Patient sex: F
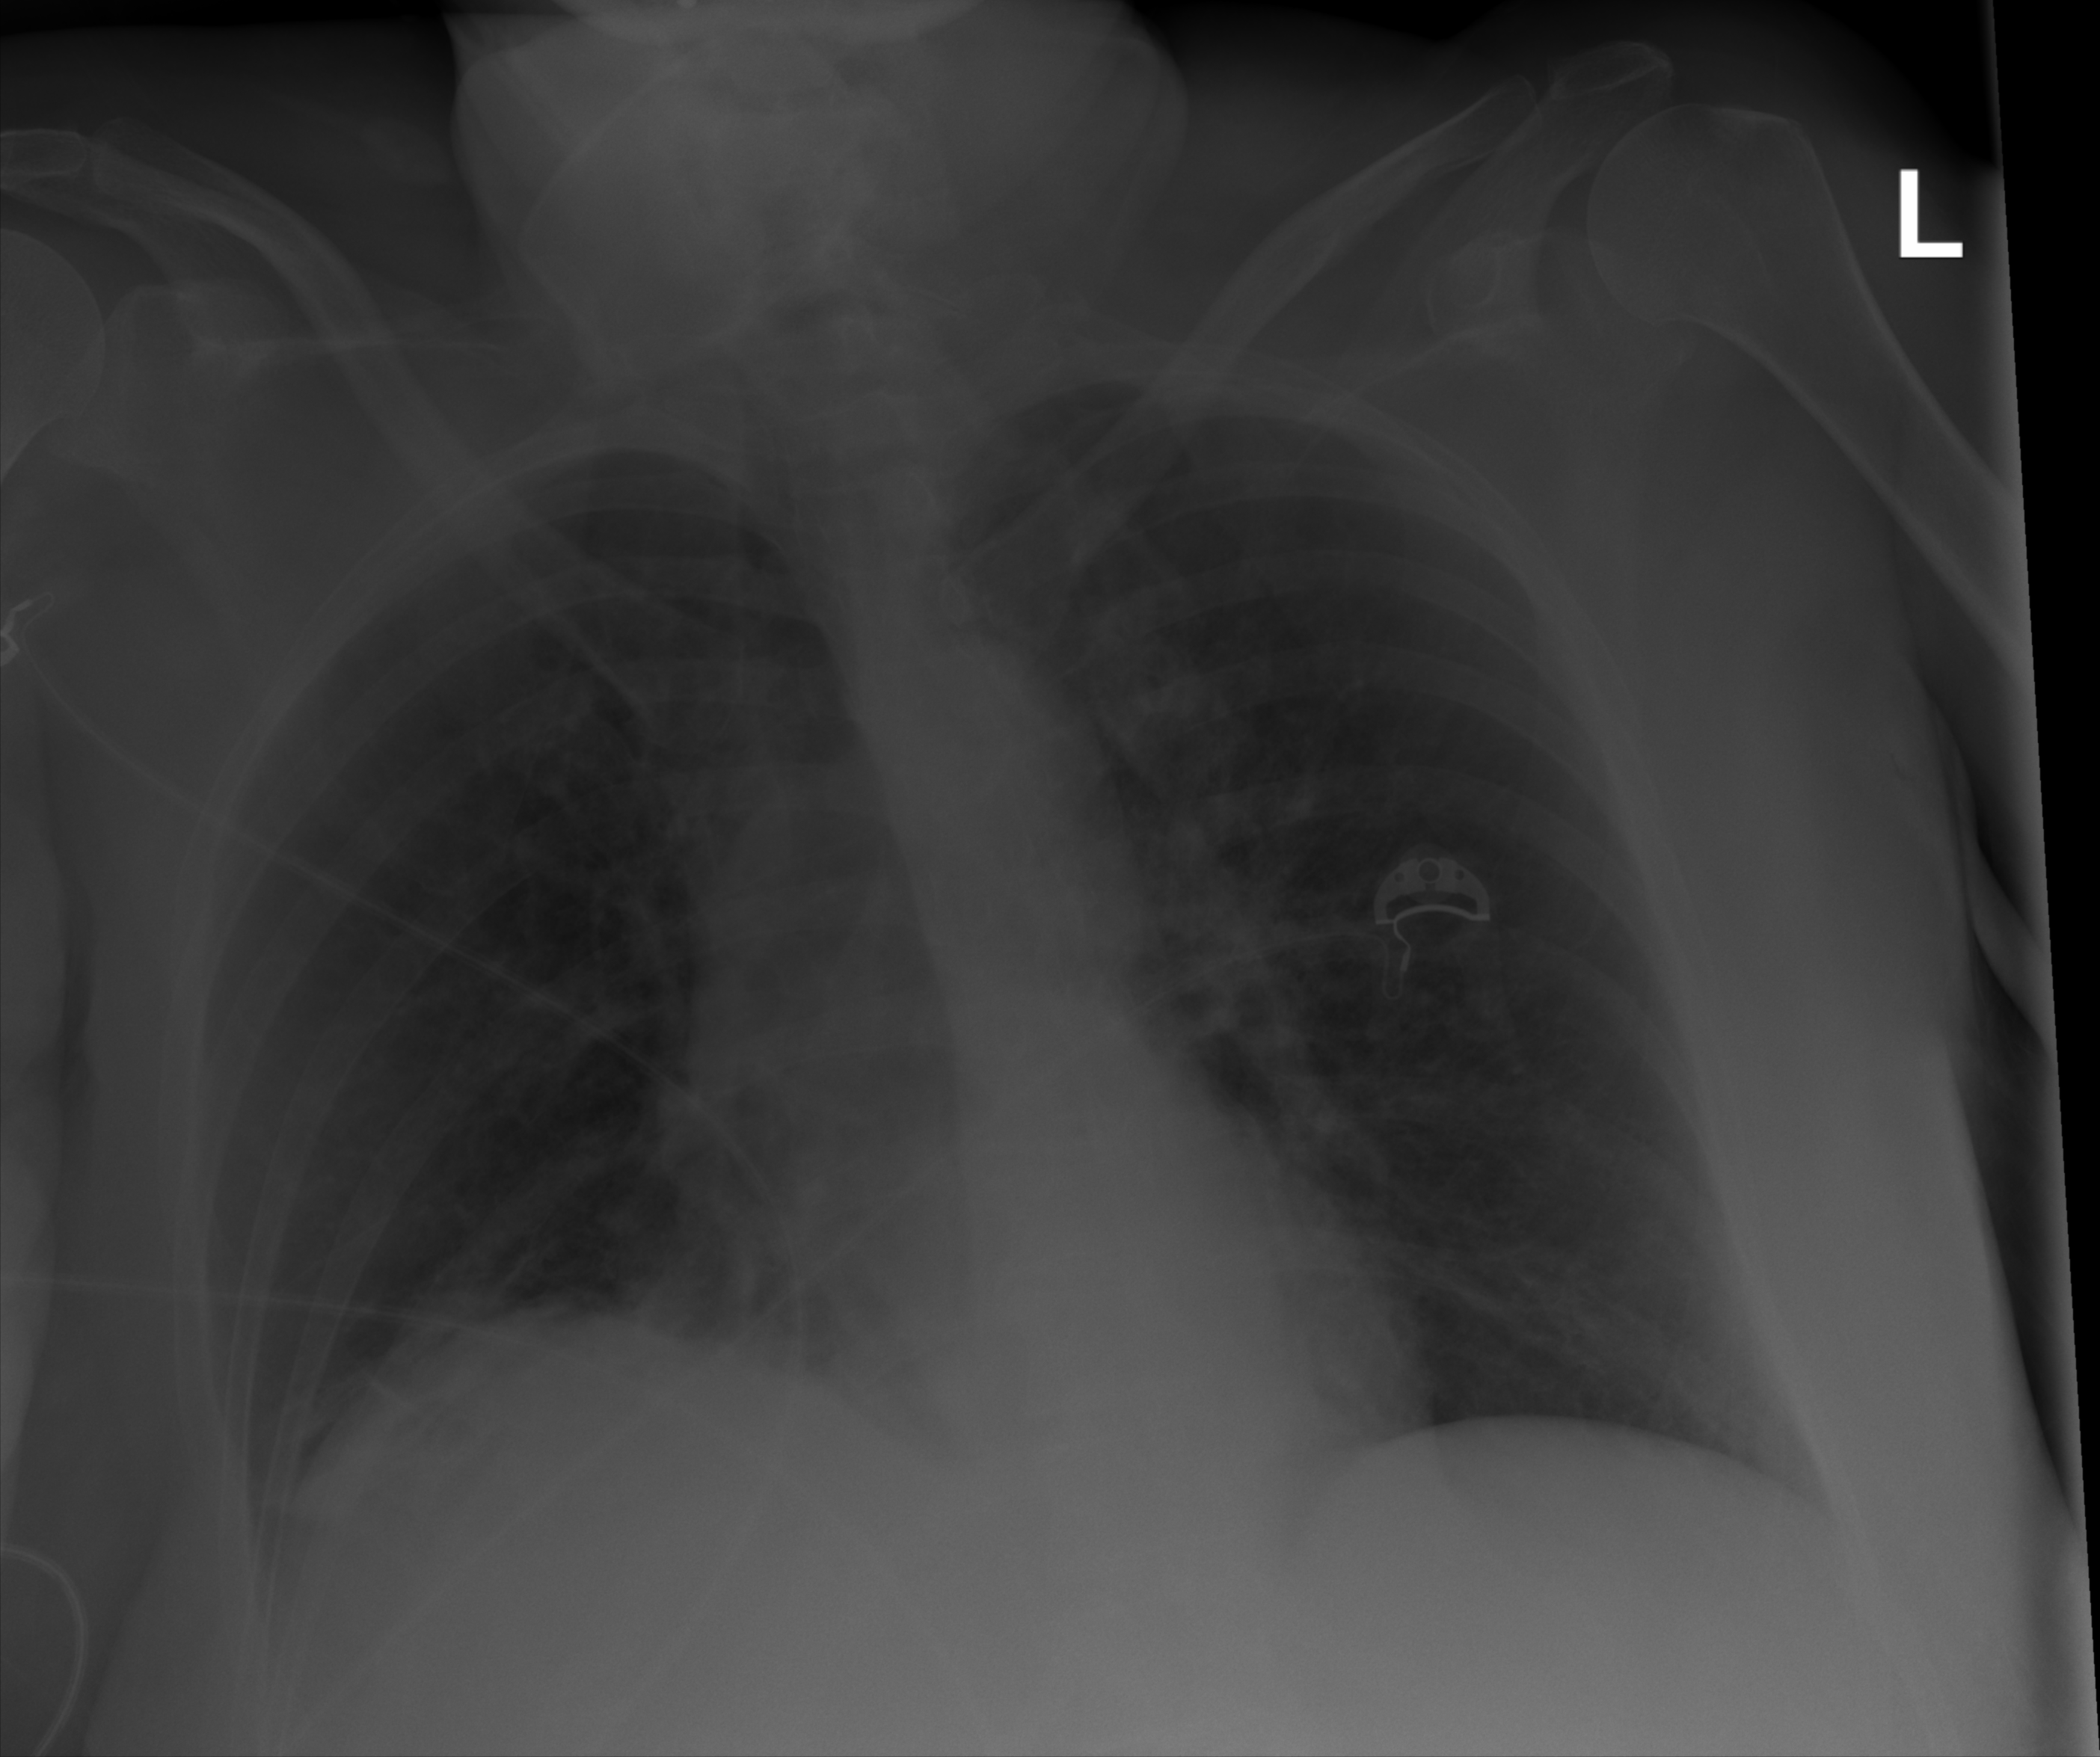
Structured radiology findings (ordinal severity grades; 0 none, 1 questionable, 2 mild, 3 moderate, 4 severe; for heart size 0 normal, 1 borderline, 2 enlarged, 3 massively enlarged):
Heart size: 0
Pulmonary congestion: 2
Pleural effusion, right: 0
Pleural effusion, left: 0
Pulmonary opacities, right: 0
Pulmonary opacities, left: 0
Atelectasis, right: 2
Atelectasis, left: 0